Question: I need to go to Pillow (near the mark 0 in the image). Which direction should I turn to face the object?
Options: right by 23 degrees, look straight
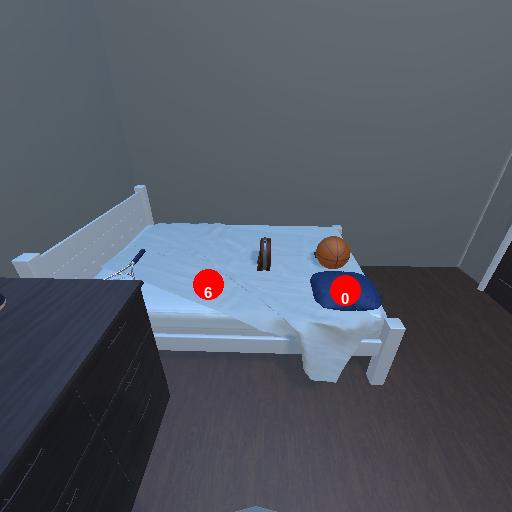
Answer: right by 23 degrees